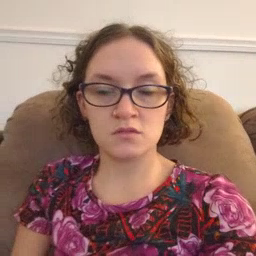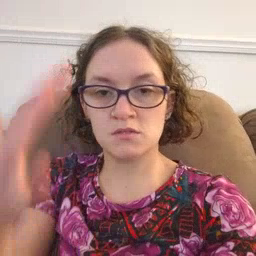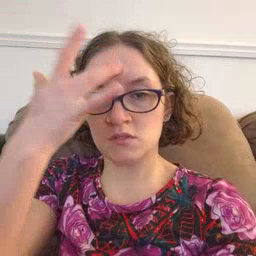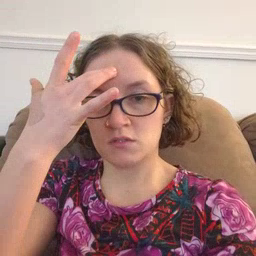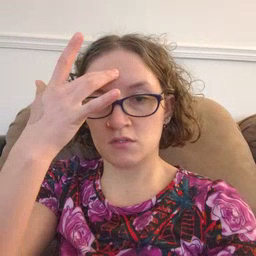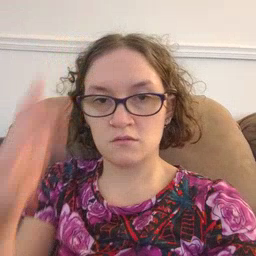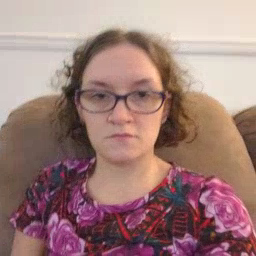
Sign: sick